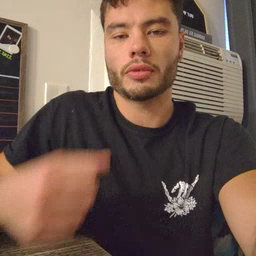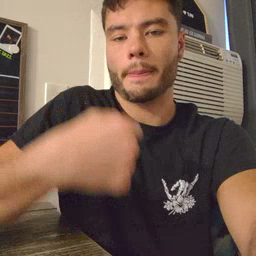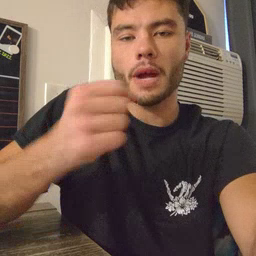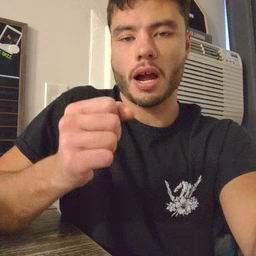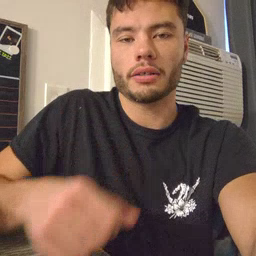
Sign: make